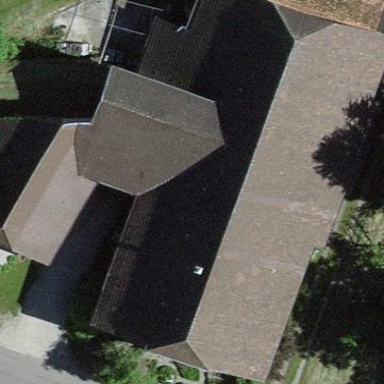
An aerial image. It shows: Farm building.